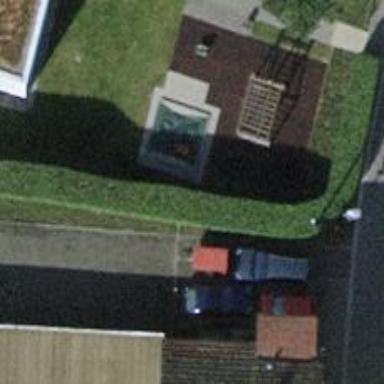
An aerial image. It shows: Hedge barrier.